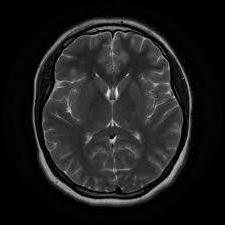
Label: notumor